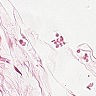
Metastatic tissue present: no